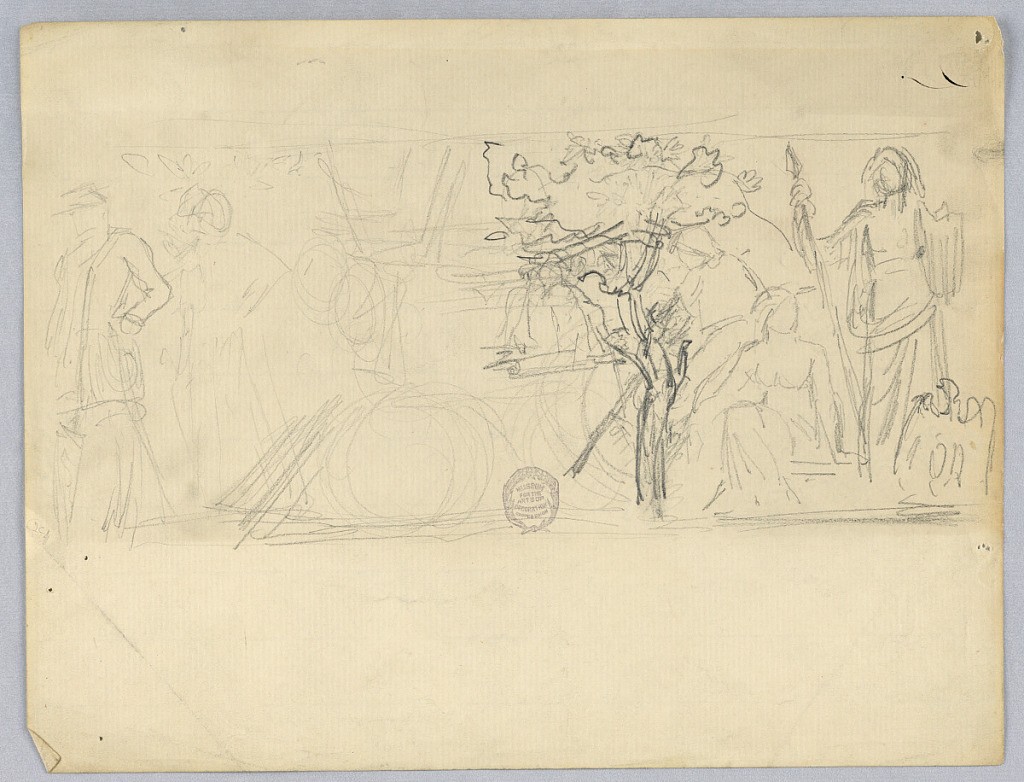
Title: Sketch for a Wall Mural
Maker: Francis Augustus Lathrop, American, 1849–1909
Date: ca. 1895
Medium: Graphite on laid paper
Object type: Drawing
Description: Train engine and tree, center; groups of figures on the left and right. Eagle in the lower right corner.